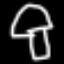
Label: mushroom